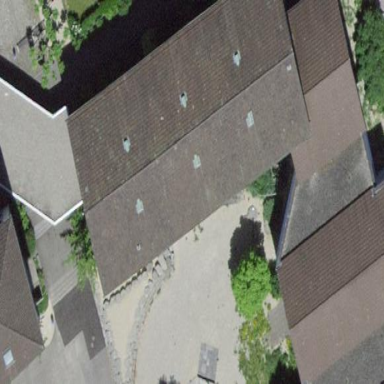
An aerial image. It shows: School building.